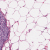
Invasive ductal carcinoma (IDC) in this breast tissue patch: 1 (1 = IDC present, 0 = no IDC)